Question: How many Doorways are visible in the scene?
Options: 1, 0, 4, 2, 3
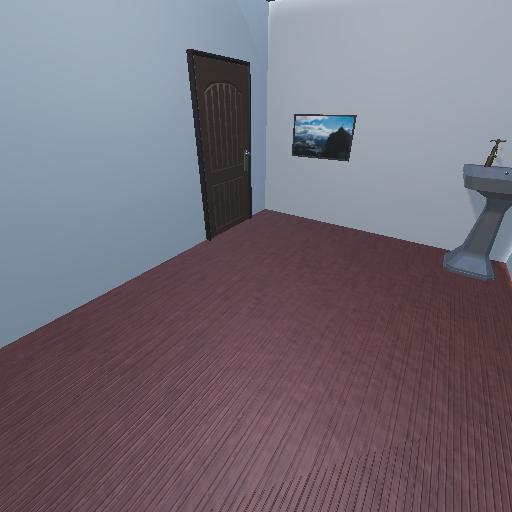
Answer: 1